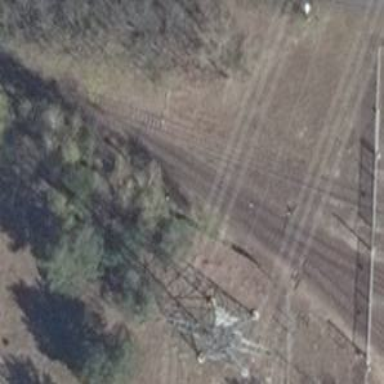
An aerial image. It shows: Railway switch.